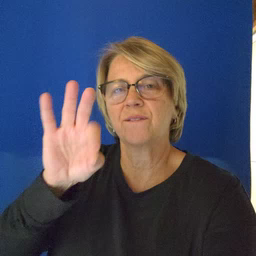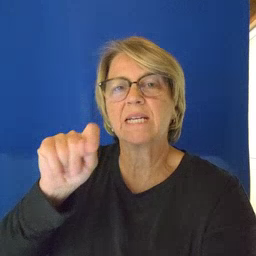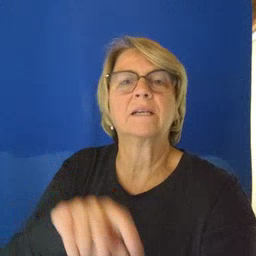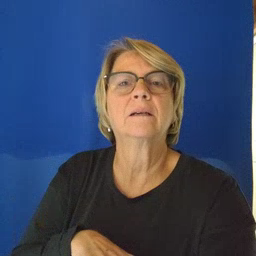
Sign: feet